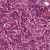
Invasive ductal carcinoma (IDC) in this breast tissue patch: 1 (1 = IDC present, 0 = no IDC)